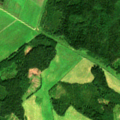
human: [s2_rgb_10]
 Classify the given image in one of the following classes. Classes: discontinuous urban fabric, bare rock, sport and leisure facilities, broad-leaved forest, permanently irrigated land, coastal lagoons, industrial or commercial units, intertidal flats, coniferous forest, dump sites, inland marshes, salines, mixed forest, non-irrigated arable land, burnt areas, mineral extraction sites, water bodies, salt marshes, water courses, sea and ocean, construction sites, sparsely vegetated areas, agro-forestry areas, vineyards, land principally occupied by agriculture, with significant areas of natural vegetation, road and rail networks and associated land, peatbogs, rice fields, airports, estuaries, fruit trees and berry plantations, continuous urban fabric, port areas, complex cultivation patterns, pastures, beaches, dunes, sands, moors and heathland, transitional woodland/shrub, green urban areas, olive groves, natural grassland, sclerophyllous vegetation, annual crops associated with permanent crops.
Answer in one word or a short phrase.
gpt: non-irrigated arable land, pastures, coniferous forest, mixed forest, transitional woodland/shrub